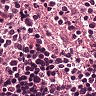
Metastatic tissue present: no